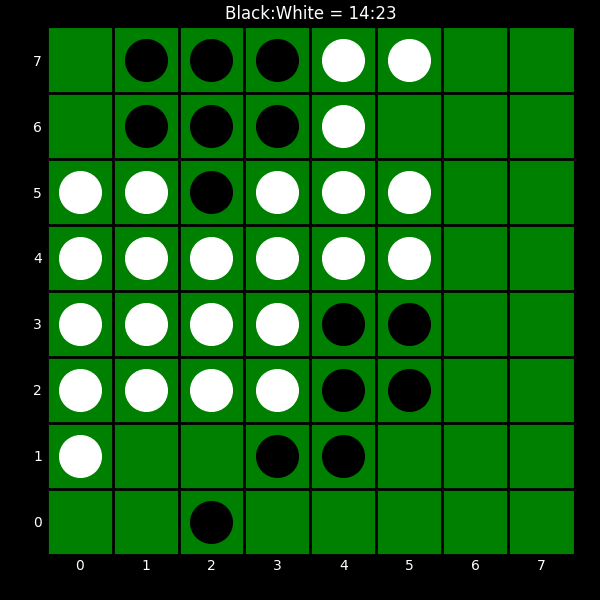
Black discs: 14
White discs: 23